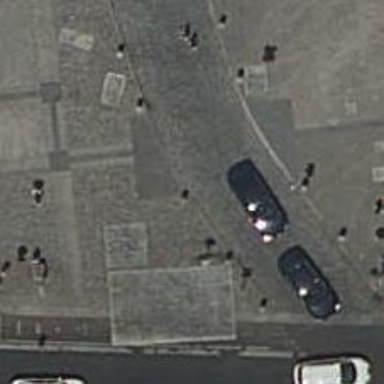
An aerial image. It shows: Kerb serving as barrier.